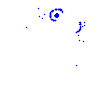
Particle: pion